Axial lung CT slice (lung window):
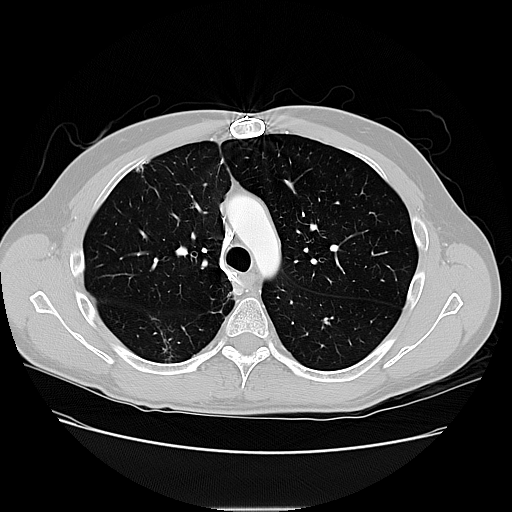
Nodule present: no